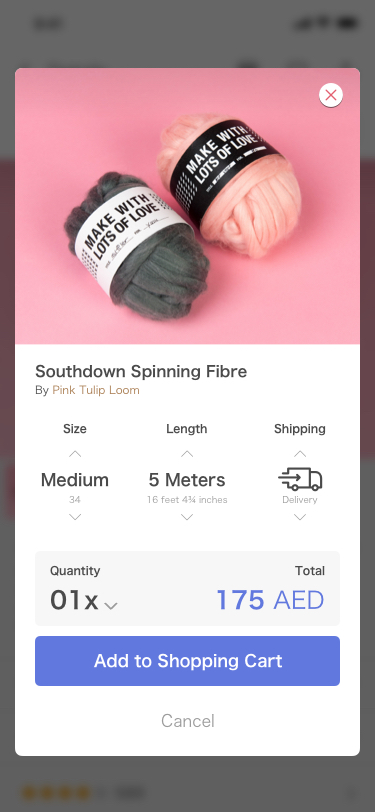
Text in this UI design:
175 AED
Southdown Spinning Fibre
589
Details
589
Shipping & Policies
Product Details
British heritage breed. Dense, resilient, bulky white wool. Dyes well and resists felting. Versatile, medium handle. 28-30 microns. 80mm staple length.

Because it resists felting, Southdown is great for socks (3 ply is the best) and children’s clothing.

This is a nicely prepared top that spins easily.
Description
Add to Shopping Cart
Total
175 AED
Quantity
01x
Delivery
Shipping
Length
5 Meters
16 feet 4¾ inches
Medium
Size
34
By Pink Tulip Loom
Southdown Spinning Fibre